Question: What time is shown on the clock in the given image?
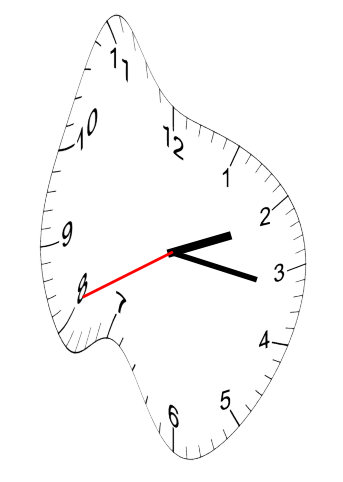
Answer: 02:16:41